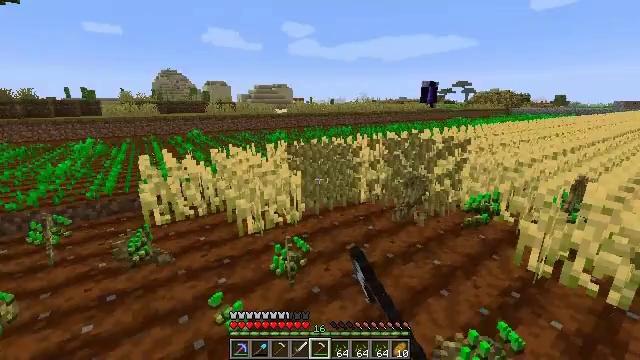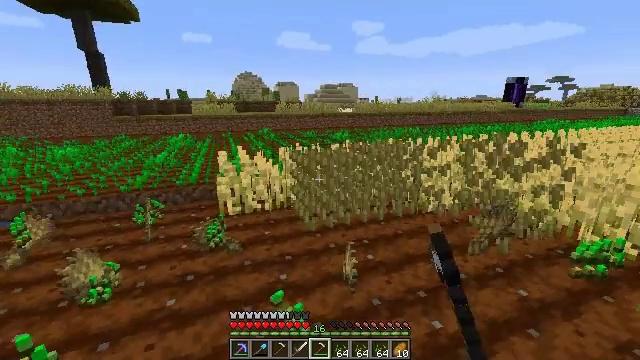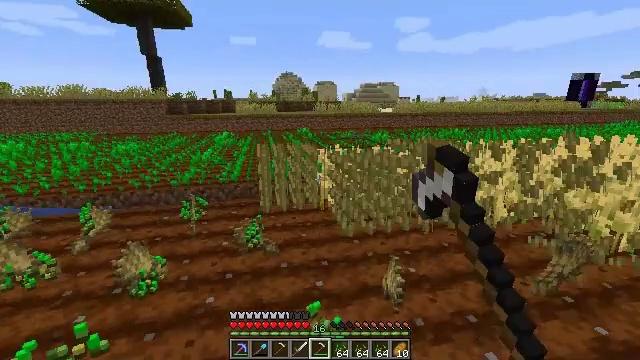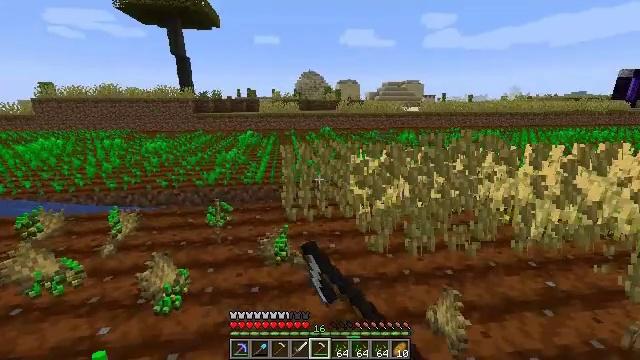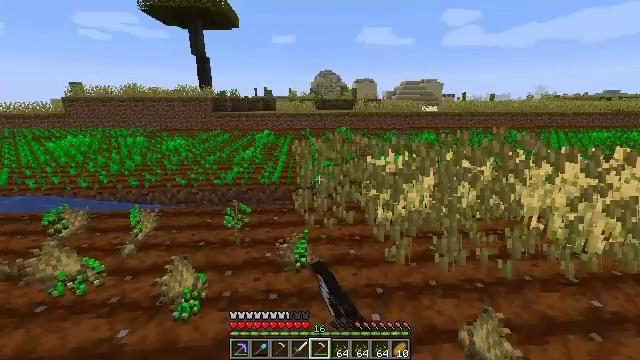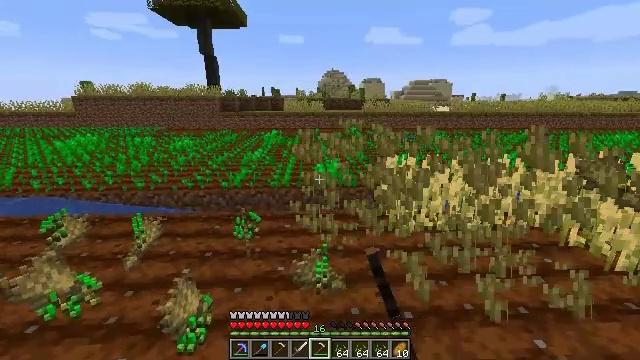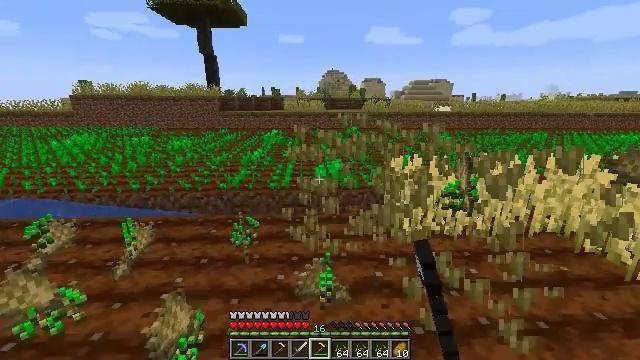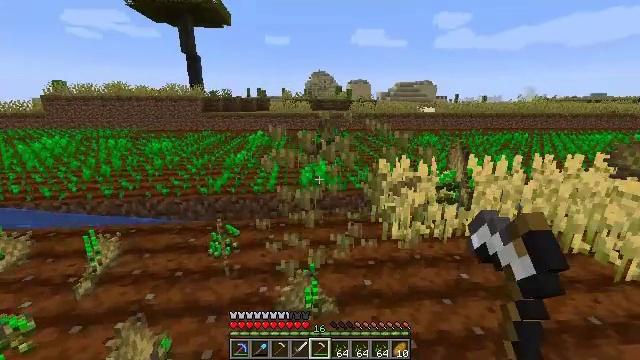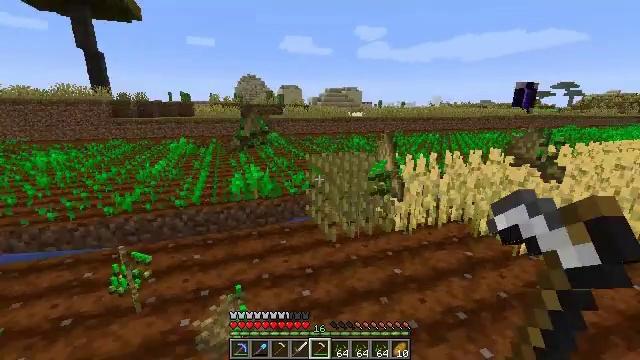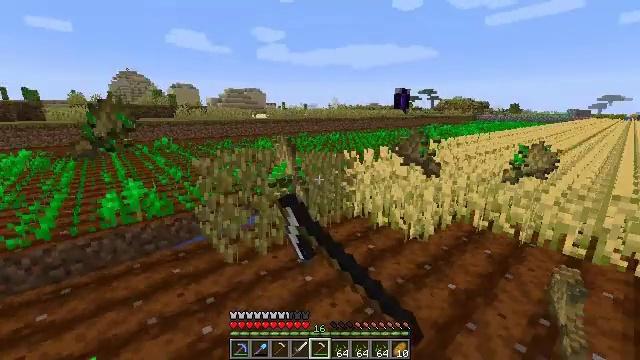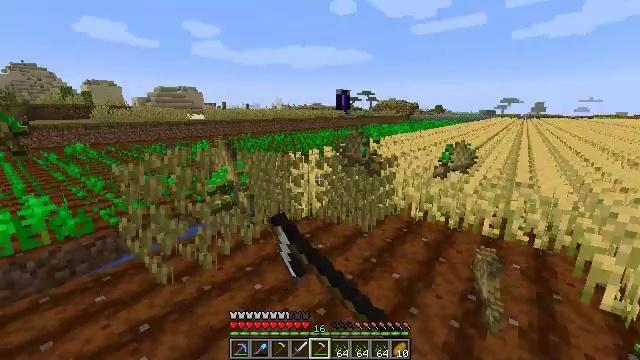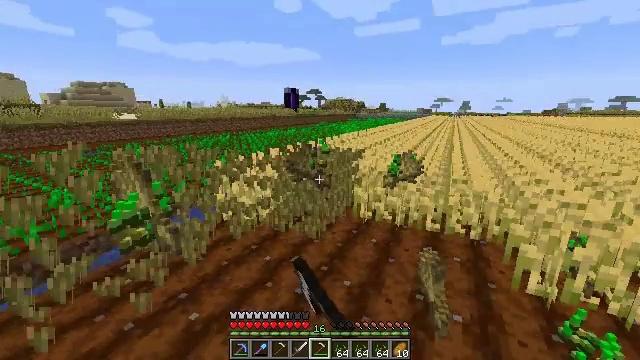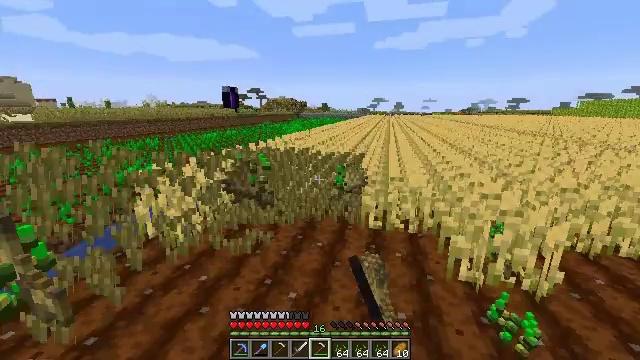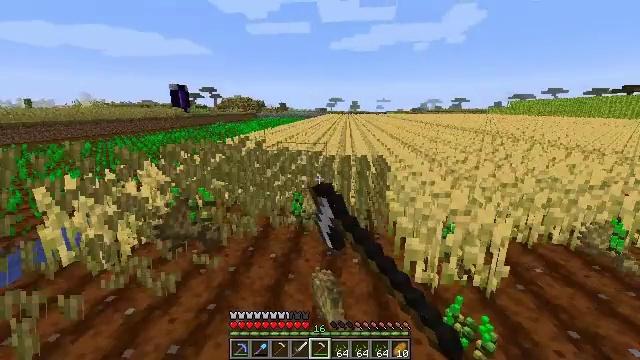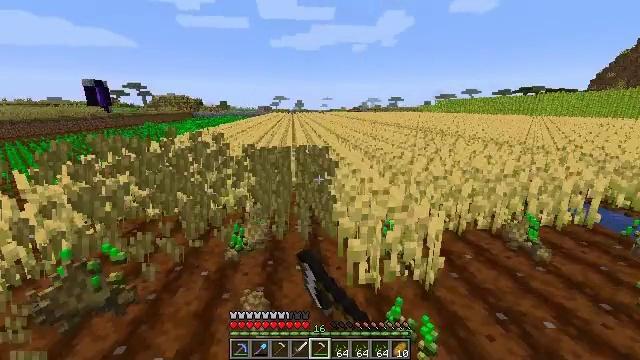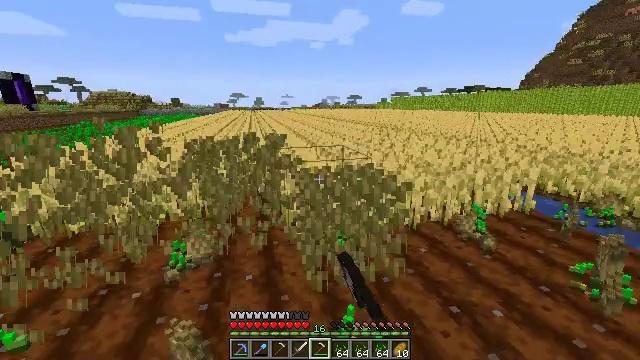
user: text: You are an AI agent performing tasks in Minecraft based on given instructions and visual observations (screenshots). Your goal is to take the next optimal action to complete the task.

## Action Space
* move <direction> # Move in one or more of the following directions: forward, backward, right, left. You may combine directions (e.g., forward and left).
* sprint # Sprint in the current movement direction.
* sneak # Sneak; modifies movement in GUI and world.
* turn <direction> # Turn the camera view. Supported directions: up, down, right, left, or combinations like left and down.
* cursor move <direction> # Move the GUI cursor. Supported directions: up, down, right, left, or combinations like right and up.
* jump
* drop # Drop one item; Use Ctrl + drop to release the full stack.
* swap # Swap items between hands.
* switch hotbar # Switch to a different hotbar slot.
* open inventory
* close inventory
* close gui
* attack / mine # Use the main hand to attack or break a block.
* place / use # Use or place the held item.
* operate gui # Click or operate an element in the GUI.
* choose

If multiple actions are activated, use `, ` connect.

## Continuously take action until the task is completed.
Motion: motion action
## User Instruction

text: Collect wheat crops.
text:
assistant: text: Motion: move forward and move left, turn left, attack / mine
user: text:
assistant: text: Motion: move forward and move left, turn left, attack / mine
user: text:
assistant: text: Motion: move forward and move left, turn left, attack / mine
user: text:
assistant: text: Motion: move forward and move left, turn left, attack / mine
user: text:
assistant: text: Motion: move forward and move left, turn left, attack / mine
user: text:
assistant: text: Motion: move forward and move left, attack / mine
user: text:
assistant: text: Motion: move forward and move right, turn right, attack / mine
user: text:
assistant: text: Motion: move forward and move right, turn right and up, attack / mine
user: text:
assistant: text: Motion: move forward and move right, turn right, attack / mine
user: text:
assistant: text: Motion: move forward and move right, turn right, attack / mine
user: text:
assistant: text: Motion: move forward and move right, turn right, attack / mine
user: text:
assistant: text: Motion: move forward and move right, turn right, attack / mine
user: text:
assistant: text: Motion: move forward and move right, turn right, attack / mine
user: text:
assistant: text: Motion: move forward and move right, turn right, attack / mine
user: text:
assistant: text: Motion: move forward and move right, turn right, attack / mine
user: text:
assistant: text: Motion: move forward and move right, turn right, attack / mine
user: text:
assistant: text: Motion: move forward and move right, turn right, attack / mine
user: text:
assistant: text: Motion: move forward and move right, turn right and down, attack / mine
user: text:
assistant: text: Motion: move forward and move right, turn right, attack / mine
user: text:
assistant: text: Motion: move forward and move right, turn right, attack / mine
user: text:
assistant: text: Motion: move forward and move right, attack / mine
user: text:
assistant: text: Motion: move forward and move right, attack / mine
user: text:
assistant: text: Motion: move forward and move right, turn left and up, attack / mine
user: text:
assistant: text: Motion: move forward and move left, turn left and up, attack / mine
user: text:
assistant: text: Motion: move forward and move left, turn left, attack / mine
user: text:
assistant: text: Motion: move forward and move left, turn left, attack / mine
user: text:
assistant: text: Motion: move forward and move left, turn left, attack / mine
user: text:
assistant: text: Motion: move forward and move left, turn left, attack / mine
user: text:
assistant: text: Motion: move forward and move left, turn left, attack / mine
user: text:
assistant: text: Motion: move forward and move left, turn left, attack / mine